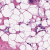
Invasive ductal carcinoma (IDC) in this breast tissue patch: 0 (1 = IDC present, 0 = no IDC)